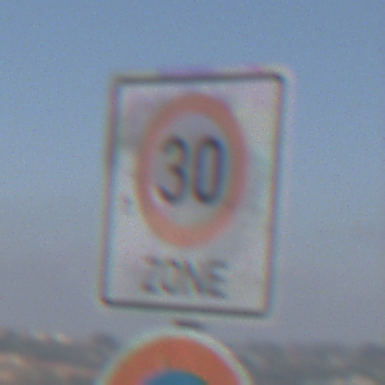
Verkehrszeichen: BeginnZone30
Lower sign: EingeschraenktesHalteverbot
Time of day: Midday
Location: Outdoor (Nature)
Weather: PartlyCloudy
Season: NotSpecified
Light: Natural